Question: I need to create a function (using the function() code) that will let a user enter their name as a character in a vector called 'myname'. The function will create a data frame that is a subset of 'babynames', including only rows where 'name' is in 'myname'.
I tried writing the code, but the part I can't seem to understand is: how does the function know that 'myname' will be found in the 'names' column of the data frame? I also thought I made the subset correctly but when I run it, it has 0 observations.
Here is some sample data

'''
nametrend <- function(myname) {
bn <- subset(babynames, name == myname, select = c("year", "n")) plot(x = bn$year, y = bn$n, main = myname, col = 'purple')
}
'''
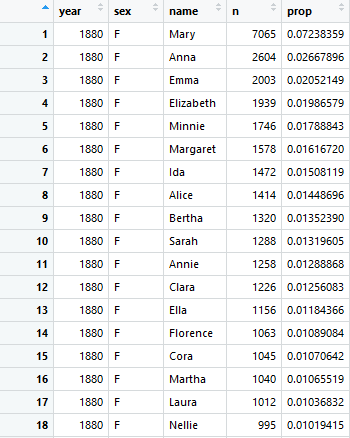
Answer: You can use %in% like this
'''
year <- 2000:2019
n <- round(rnorm(length(year), 0))
name <- c(rep("alex", 5), rep("ben", 10), rep("mary", 5))
babyname <- data.frame(year, n, name)
myname <- "alex"
bn <- babyname[babyname$name %in% myname, ]
bnl
year n name
1 2000 0 alex
2 2001 1 alex
3 2002 -1 alex
4 2003 2 alex
5 2004 -1 alex
'''
Inside your function and with multiple values as myname this would be
'''
nametrend <- function(myname) {
bn <- babyname[babyname$name %in% myname, ]
bn$name <- droplevels(bn$name)
plot(x = bn$year, y = bn$n, main = myname, col = bn$name)
legend("topleft", legend= levels(bn$name), pch=16, col=unique(bn$name))
}
myname <- c("alex", "mary")
nametrend(myname)
'''